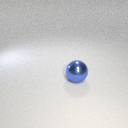
large blue metal sphere